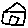
Label: house